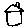
Label: house